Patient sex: M
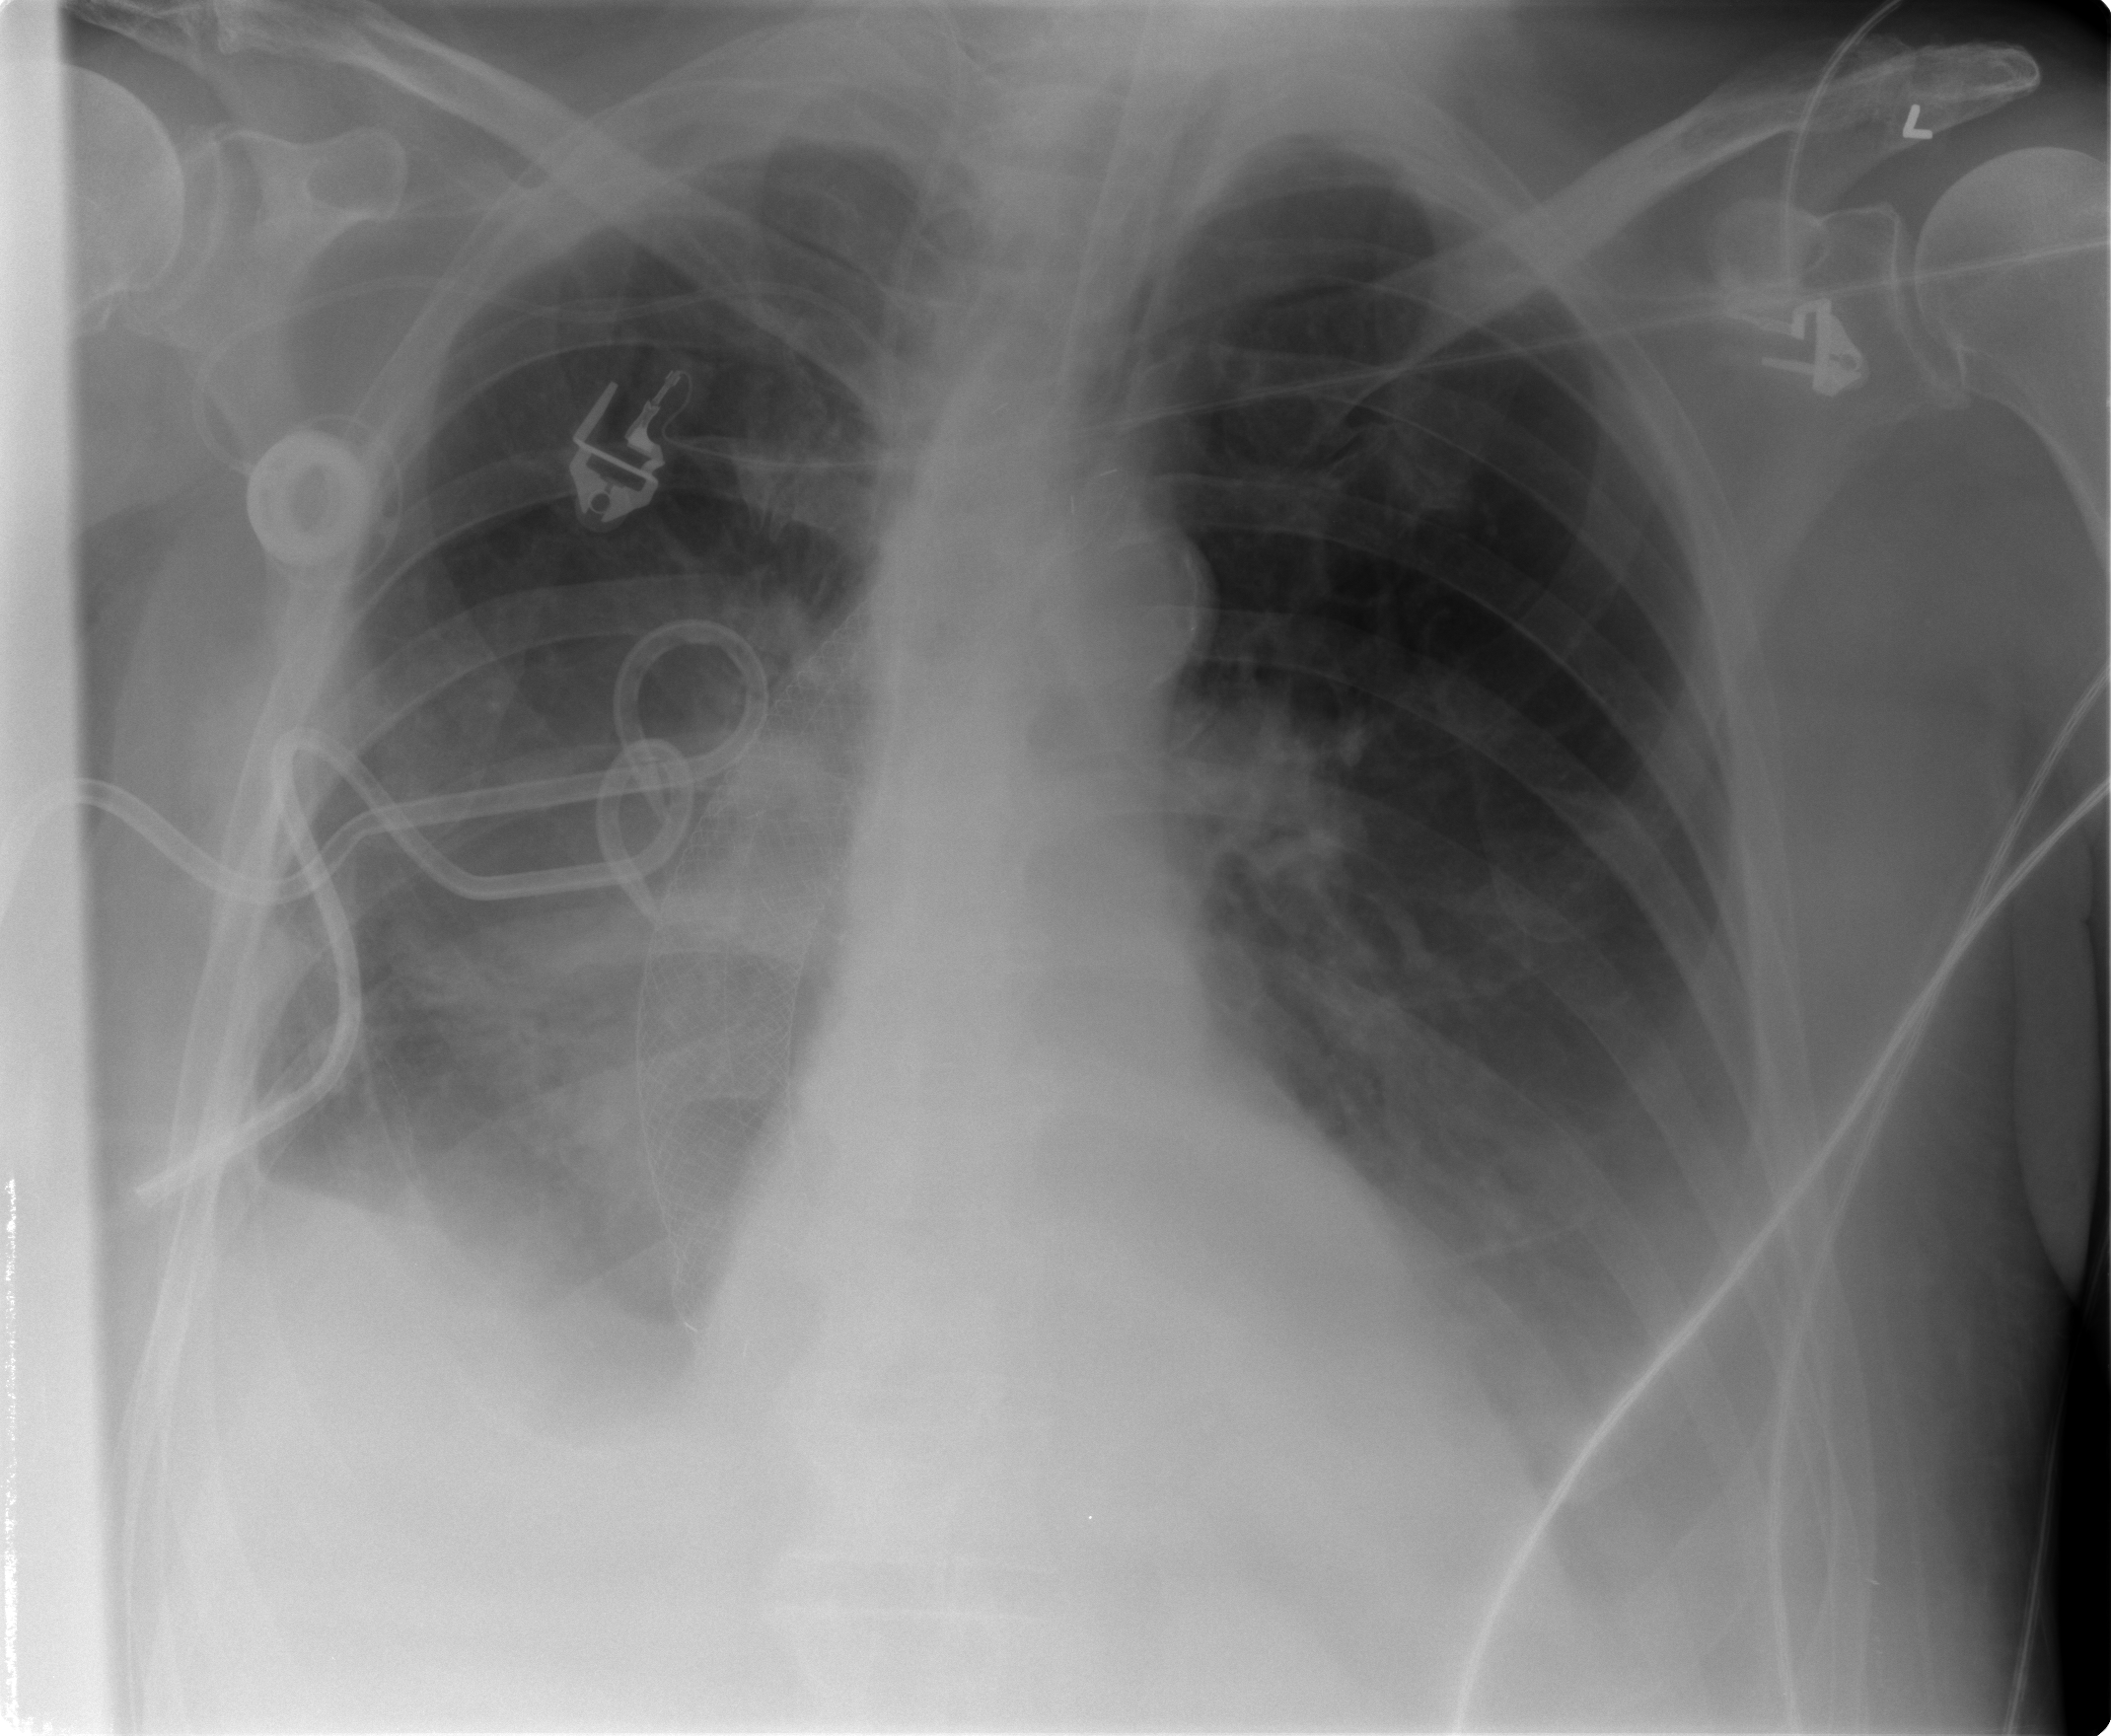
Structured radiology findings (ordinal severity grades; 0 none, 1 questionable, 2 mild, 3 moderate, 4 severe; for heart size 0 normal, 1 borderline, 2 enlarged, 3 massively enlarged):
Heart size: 0
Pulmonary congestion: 0
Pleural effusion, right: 1
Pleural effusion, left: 2
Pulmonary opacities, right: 0
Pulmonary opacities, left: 0
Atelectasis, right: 0
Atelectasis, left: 0